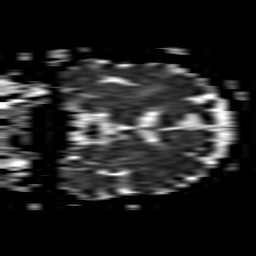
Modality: ADC
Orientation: coronal
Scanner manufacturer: philips
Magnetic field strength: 1.5 T
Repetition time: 3.393 s
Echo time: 0.06922 s